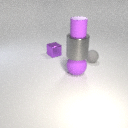
small gray rubber sphere to the right of large purple rubber sphere